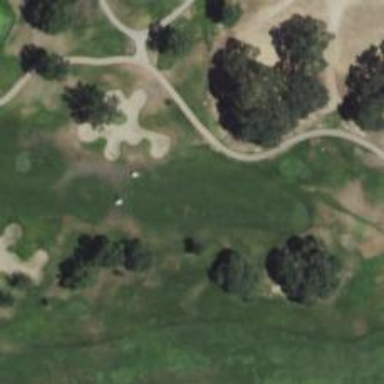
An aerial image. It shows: View of golf hole.